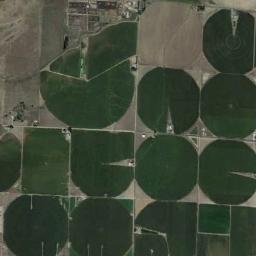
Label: circular_farmland